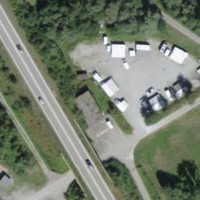
EUNIS habitat code: 24
Species observed at this site:
Corylus avellana
Plemyria rubiginata